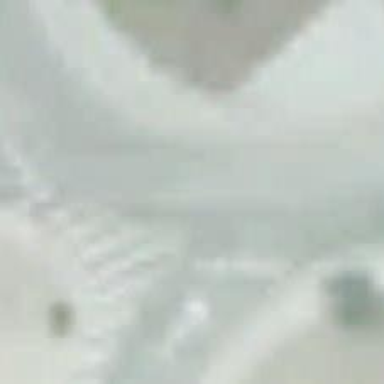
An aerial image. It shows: Secondary road around roundabout.